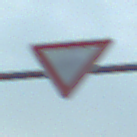
Verkehrszeichen: VorfahrtGewaehren
Umgebung: Outdoor, Nature
Tageszeit: SunriseSunset
Wetter: PartlyCloudy
Licht: Natural
Jahreszeit: NotSpecified
Kontrast: MediumContrast